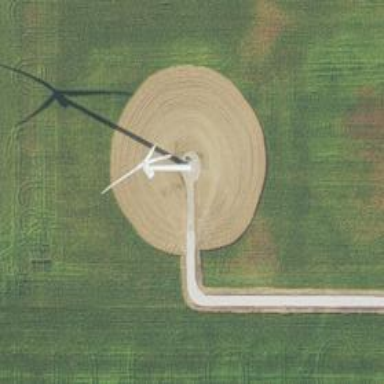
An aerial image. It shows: Wind generator with horizontal axis. The generator is wind turbine.